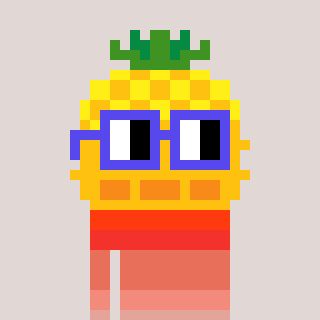
a pixel art character with square blue glasses, a pineapple-shaped head and a bege-colored body on a warm background